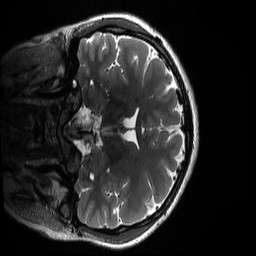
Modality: T2w
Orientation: coronal
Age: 19
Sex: female